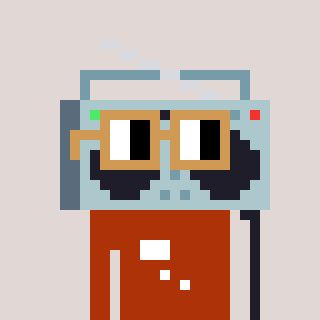
a pixel art character with square brown glasses, a boombox-shaped head and a hotbrown-colored body on a warm background